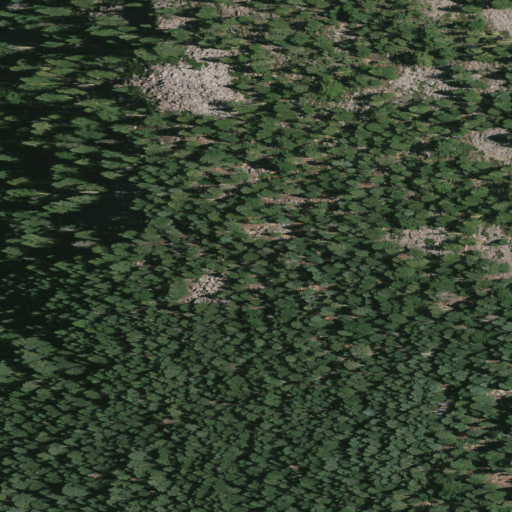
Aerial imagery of mountain in California named Christie Hill containing evergreen forest and shrub